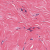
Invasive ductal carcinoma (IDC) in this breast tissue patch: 0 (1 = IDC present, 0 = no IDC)